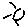
Label: sun